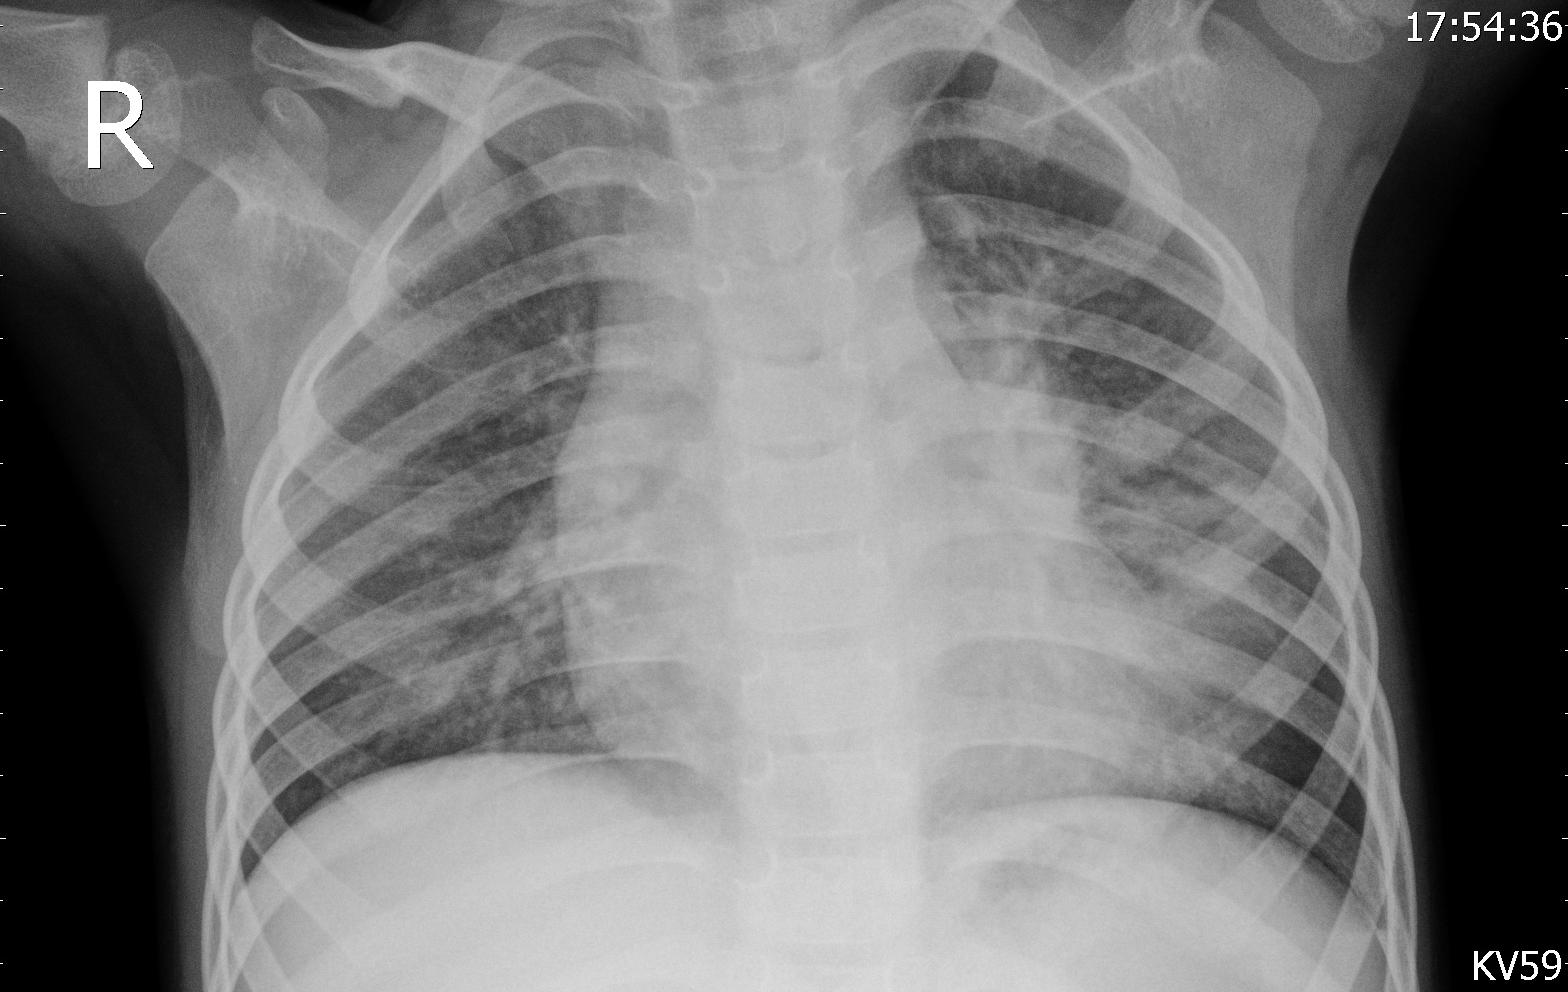
Diagnosis: PNEUMONIA